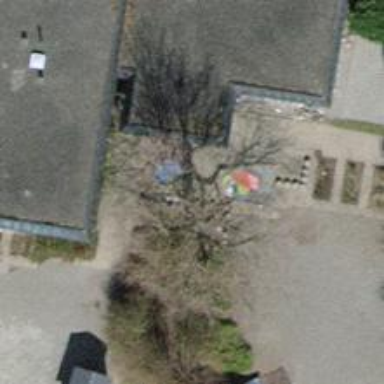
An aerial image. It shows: Kindergarten.